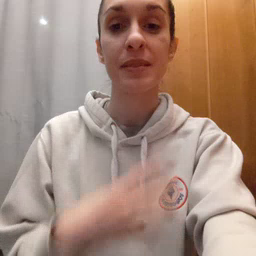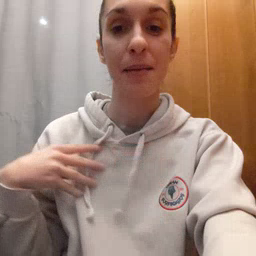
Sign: zebra